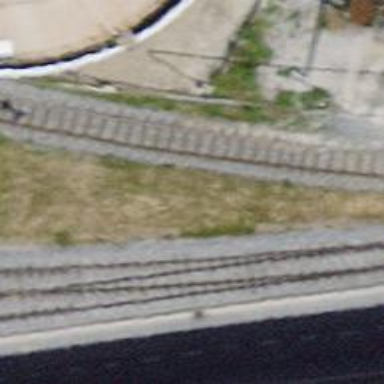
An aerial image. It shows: Single-track railway spur.